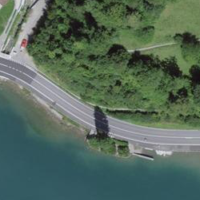
EUNIS habitat code: 41
Species observed at this site:
Asplenium ruta-muraria
Salvia glutinosa